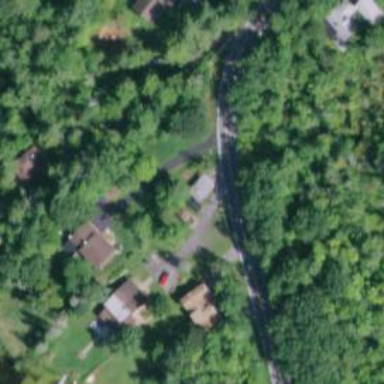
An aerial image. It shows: Driveway.